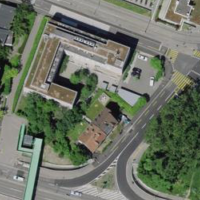
EUNIS habitat code: 57
Species observed at this site:
Ficaria verna